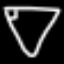
Label: diamond